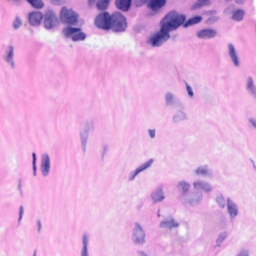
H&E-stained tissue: Breast